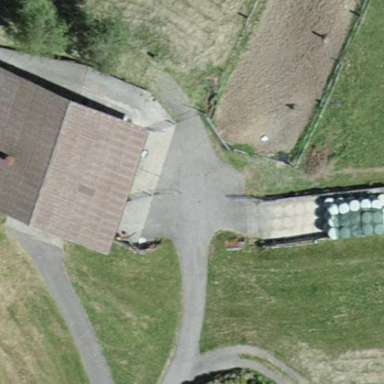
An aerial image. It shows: Barn.